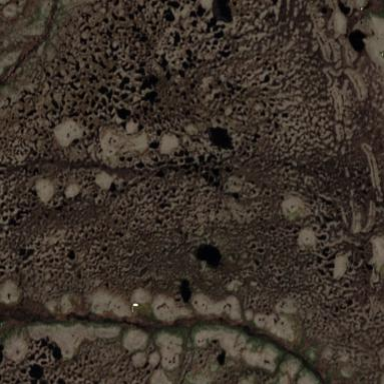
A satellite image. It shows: Palsa bog within wetland area.